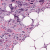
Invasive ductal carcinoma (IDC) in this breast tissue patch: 1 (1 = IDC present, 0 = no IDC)